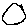
Label: circle